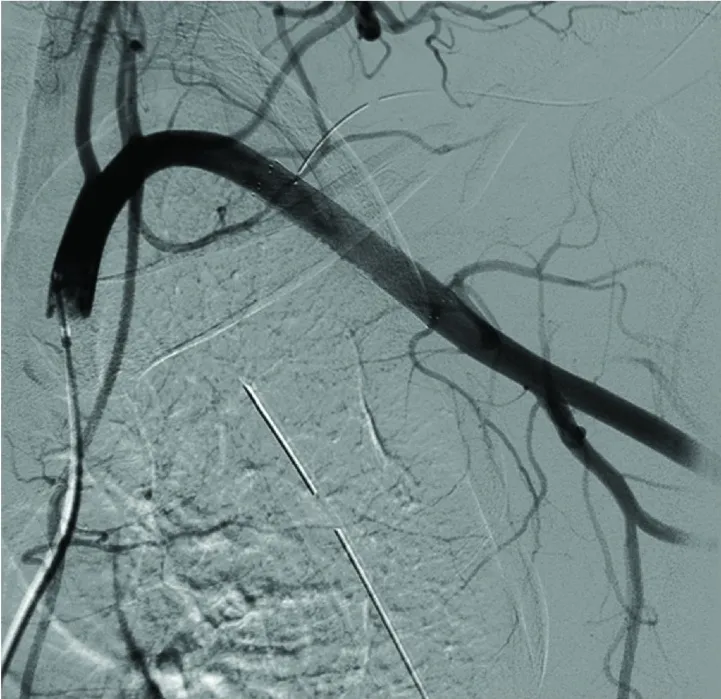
B) Angiography of the subclavian artery showing an adequate stent expansion and restoration of blood flow.
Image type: radiology (ct)